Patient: sex F, age 77
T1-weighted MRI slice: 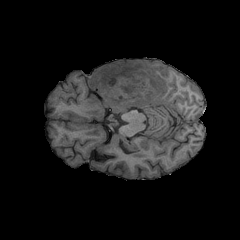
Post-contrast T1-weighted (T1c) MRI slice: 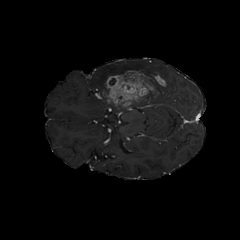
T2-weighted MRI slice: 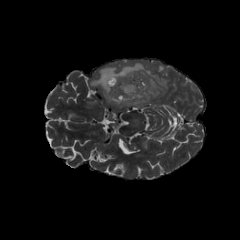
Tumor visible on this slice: yes
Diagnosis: Glioblastoma, IDH-wildtype
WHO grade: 4